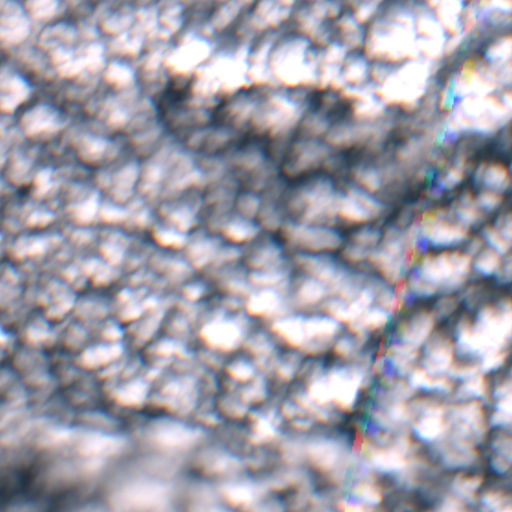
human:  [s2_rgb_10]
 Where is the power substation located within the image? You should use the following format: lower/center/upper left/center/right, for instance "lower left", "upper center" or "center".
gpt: The power substation is located in the lower right of the image.
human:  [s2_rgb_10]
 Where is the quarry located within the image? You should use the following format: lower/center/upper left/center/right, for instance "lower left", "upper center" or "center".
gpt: The quarry is located in the upper center of the image.
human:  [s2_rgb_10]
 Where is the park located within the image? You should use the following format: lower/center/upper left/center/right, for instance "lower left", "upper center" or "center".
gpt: There is no park in the image.